Question: I am having trouble getting a single value from a field of a document within Firestore. Once retrieved, I then need to set it to another field of another document within Firestore.
customerCount: 6

'''
import firebase from "firebase/app";
import "firebase/firestore";
const db = firebaseApp.firestore();
const customerCount = db.collection("customers").doc("--stats--");
const customersCollection = db.collection("customers");
const customerRef = customersCollection.doc(docRef.id);
const batch = db.batch();
batch.update(customerRef, {
customerCount: //<---get the value from firestore (see uploaded image), and set it here
});
batch.set(customerCount, { customerCount: increment }, { merge: true });
batch.commit();
'''
TIA
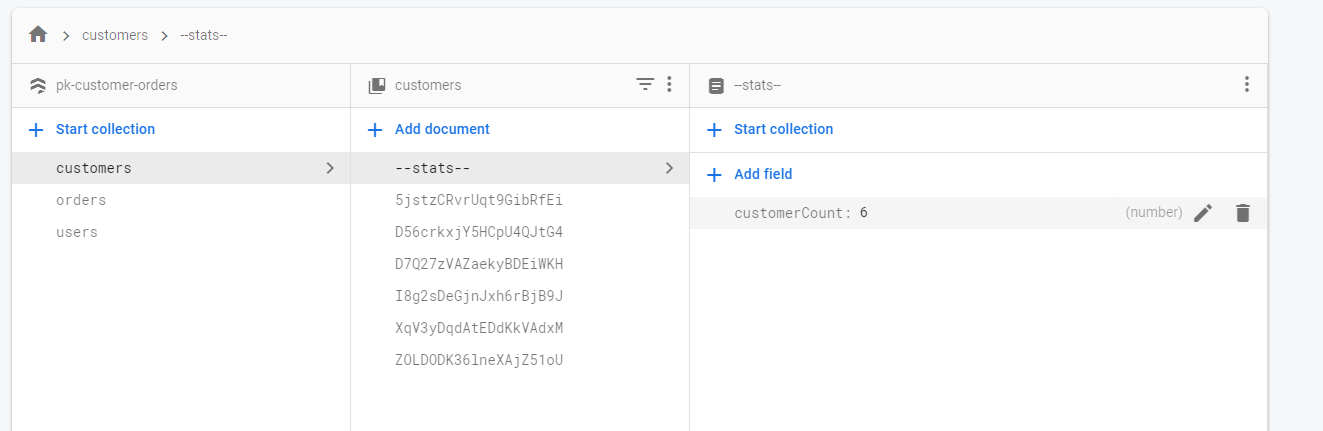
Answer: Your code is not reading the 'customerCount' document yet. The 'customerCount' right now is just a reference to the document, but doesn't contain any data from the database yet.
'''
customerCount.get().then((doc) => {
const batch = db.batch();
batch.update(customerRef, {
customerCount: doc.data().customerCount + 1
});
batch.commit();
});
'''
---
Note that there's no reason to use a batch operation here. In fact, if you want to make sure the 'customerRef' and 'customerCount' documents always match, this is a case where you'll want to <URL> instead.